Question: I want to retrieve data from the database. I am using MSAccess as a database. The problem I am facing here is that I am not able to fetch Data from MSAccess through vb.net.
Find Below code snippet that I am using.
'''
Imports System.Data.OleDb
Public Class Form1
Dim cn As OleDb.OleDbConnection
Dim ds As DataSet
Dim da As OleDbDataAdapter
Dim tables As DataTableCollection
Dim source1 As New BindingSource
Private Sub Form1_Load(sender As Object, e As EventArgs) Handles MyBase.Load
Dim connectionString As String
connectionString = "Provider=Microsoft.ACE.OLEDB.12.0;" & _
"Data Source=C:\myfolder
dfd.accdb;"
cn = New OleDbConnection
cn.ConnectionString = connectionString
ds = New DataSet
tables = ds.Tables
da = New OleDbDataAdapter("Select * From names", cn)
da.Fill(ds, "names")
Dim view As New DataView(tables(0))
source1.DataSource = view
DataGridView1.DataSource = view
End Sub
End Class
'''
Error occurs at line:'da.Fill(ds, "names")'
Here is error screenshot :

Thanks in Advance
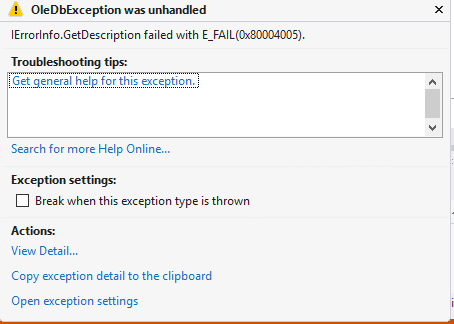
Answer: Try to open your connection before filling the dataset
'''
Imports System.Data.OleDb
Public Class Form1
Dim cn As OleDb.OleDbConnection
Dim ds As DataSet
Dim da As OleDbDataAdapter
Dim tables As DataTableCollection
Dim source1 As New BindingSource
Private Sub Form1_Load(sender As Object, e As System.EventArgs) Handles Me.Load
cn = New OleDbConnection
cn.ConnectionString = "Provider=Microsoft.ACE.OLEDB.12.0;Data Source=C:\myfolder
dfd.accdb; Persist Security Info=False;"
Try
ds = New DataSet
tables = ds.Tables
cn.Open()
da = New OleDbDataAdapter("SELECT * FROM [Names]", cn)
da.Fill(ds, "names")
cn.Close()
Dim view As New DataView(tables(0))
source1.DataSource = view
DataGridView1.DataSource = view
Catch ex As Exception
MsgBox(ex.Message)
End Try
End Sub
End Class
'''